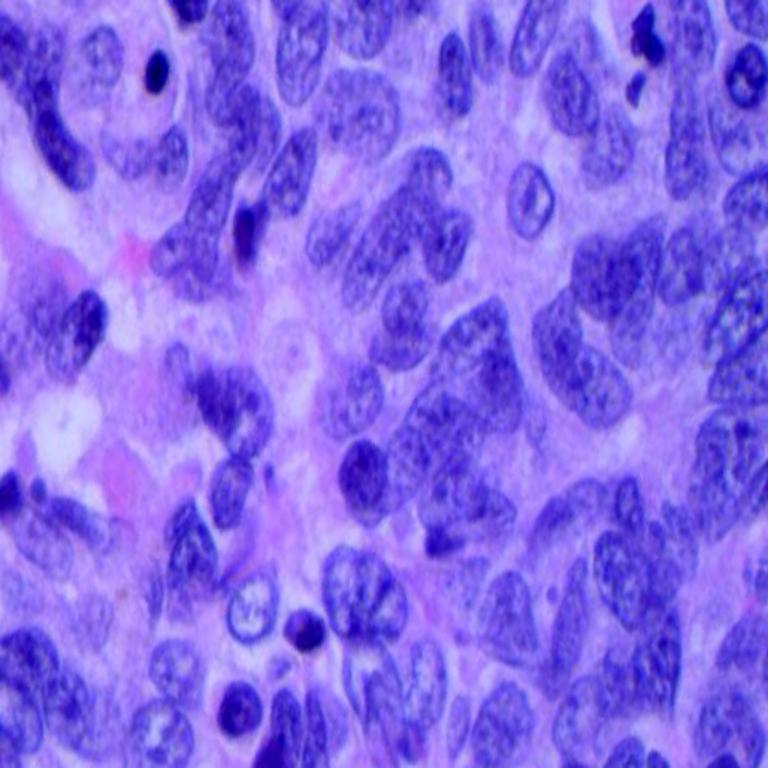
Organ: lung
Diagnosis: squamous carcinomas